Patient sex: M
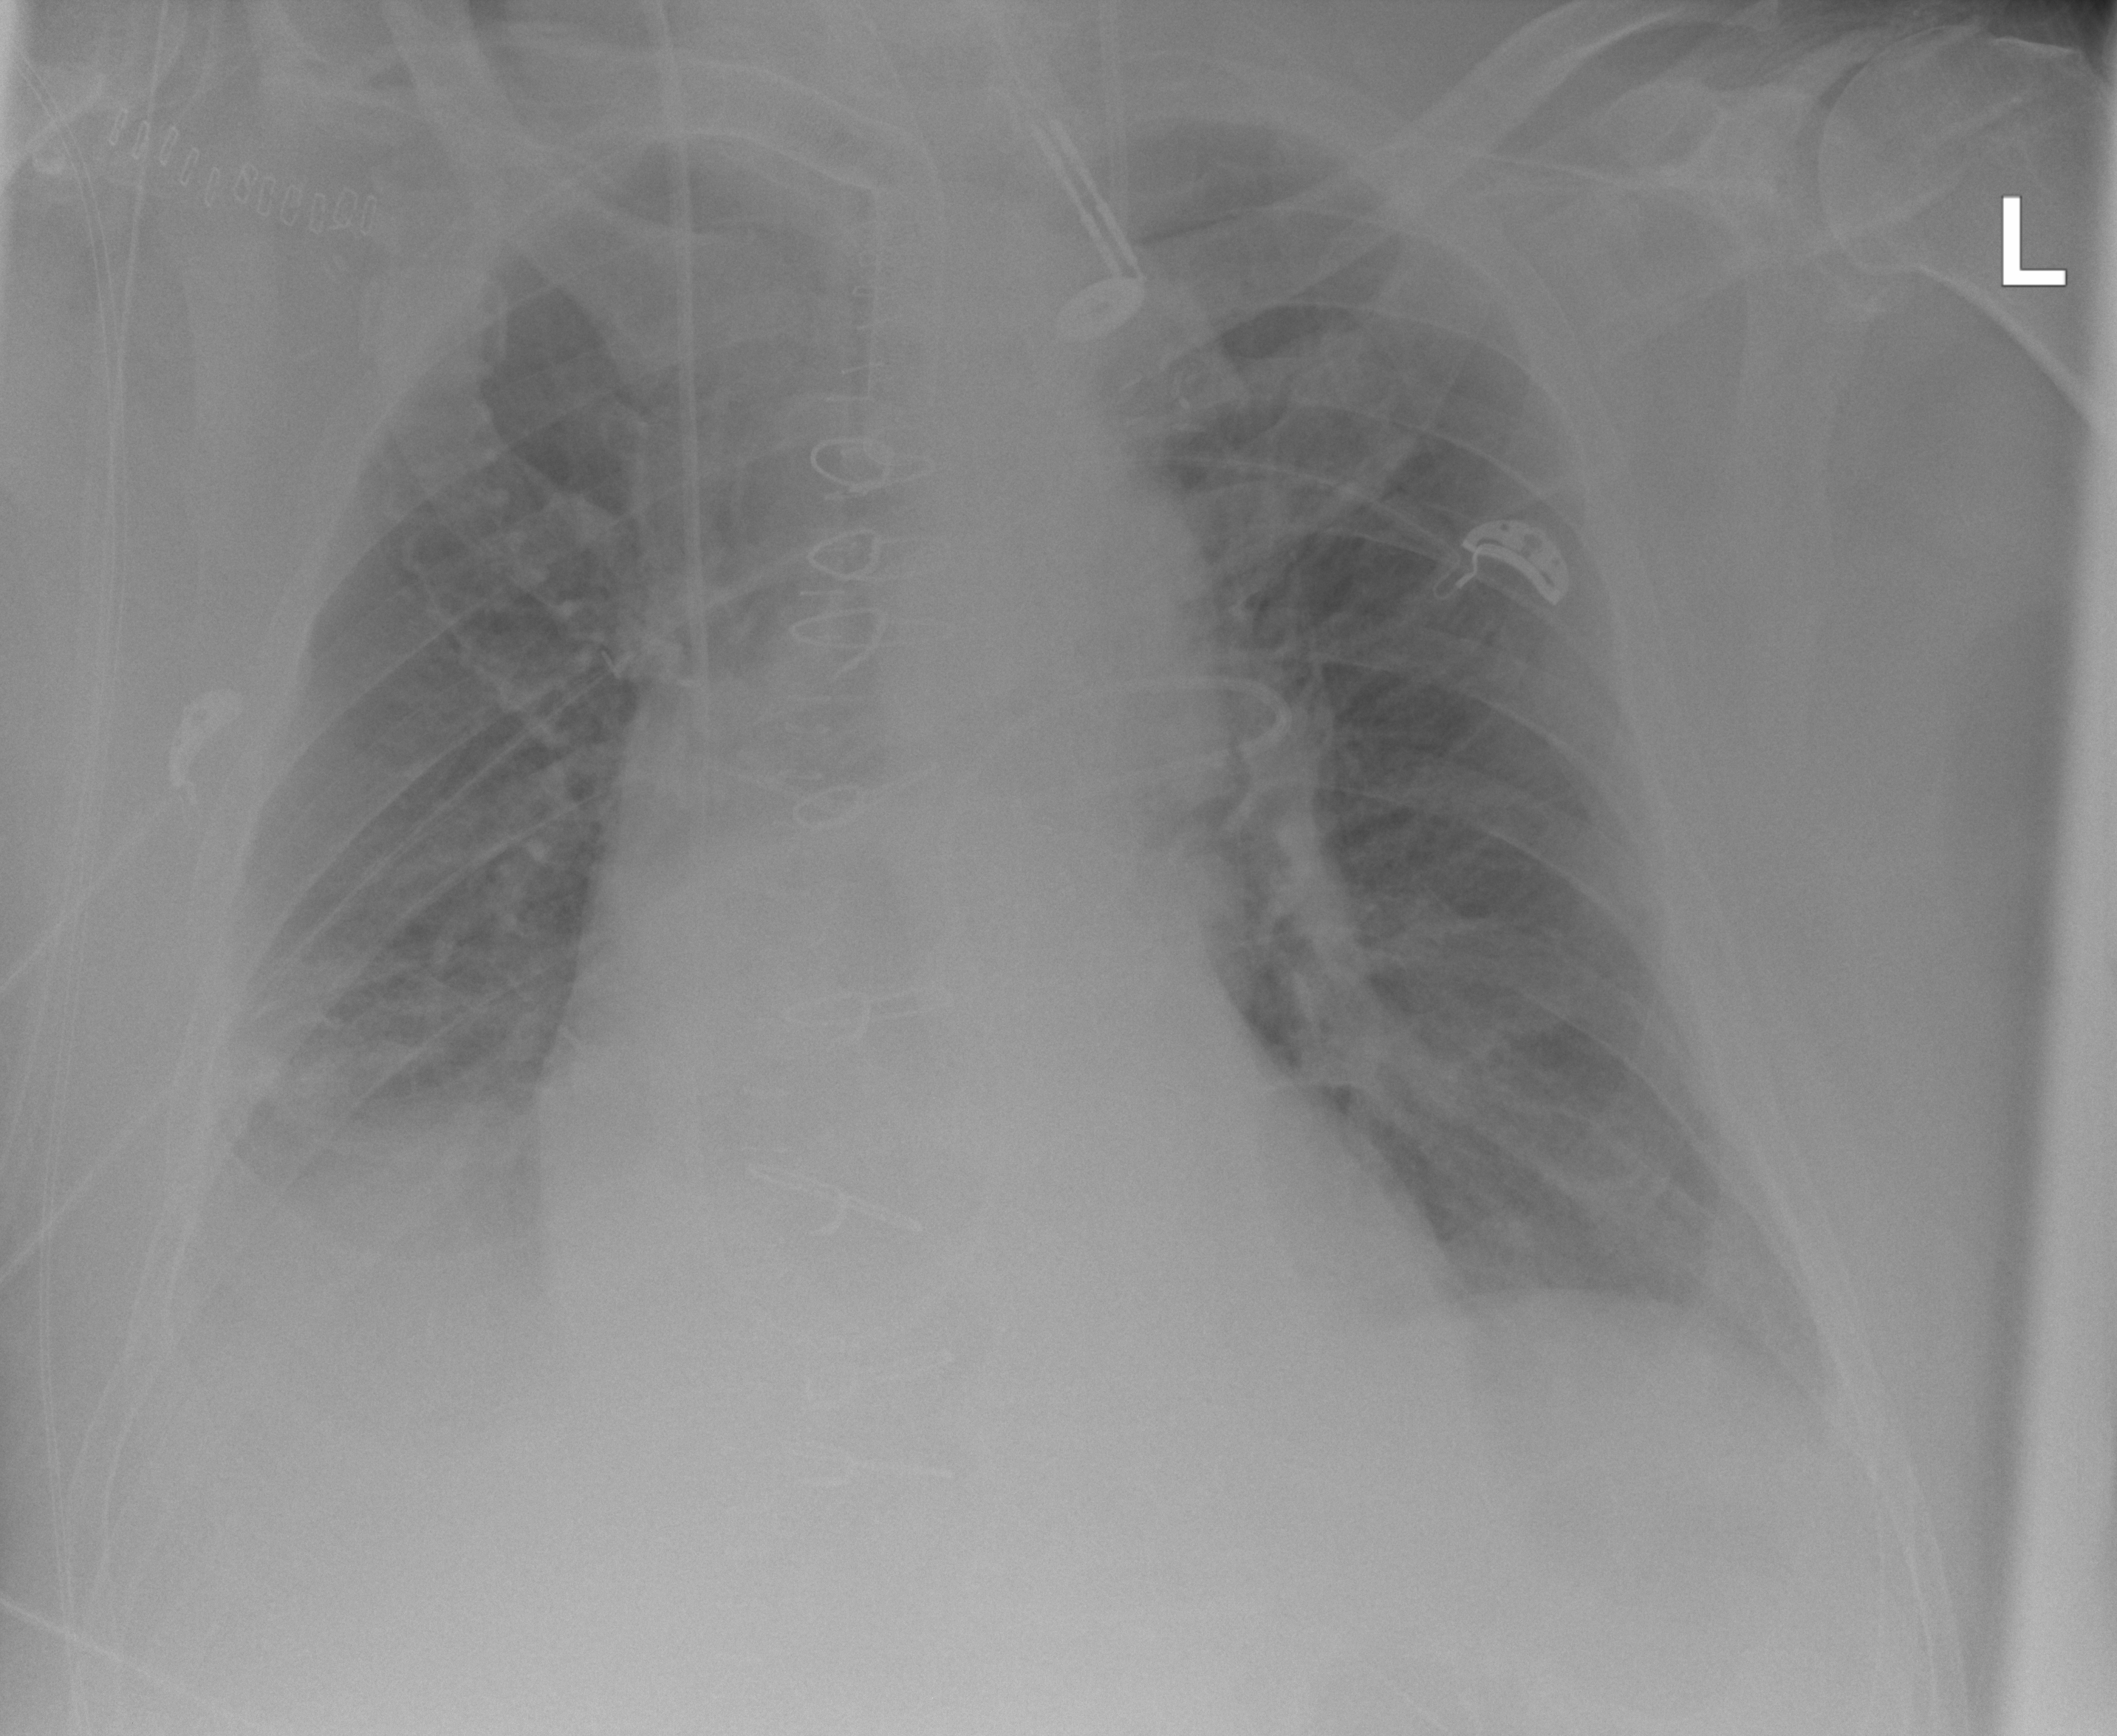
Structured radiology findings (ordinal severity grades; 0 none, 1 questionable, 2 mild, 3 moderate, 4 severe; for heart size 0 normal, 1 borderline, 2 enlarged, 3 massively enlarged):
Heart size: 2
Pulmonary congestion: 1
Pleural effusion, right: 2
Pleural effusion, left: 1
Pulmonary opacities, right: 0
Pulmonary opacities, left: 2
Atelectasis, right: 3
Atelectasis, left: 0